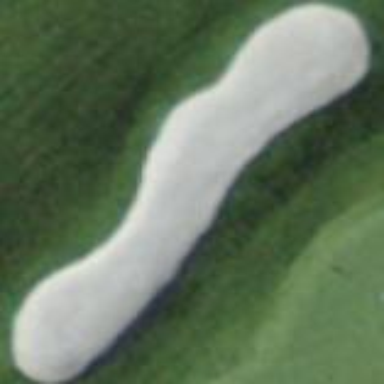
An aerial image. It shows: Golf bunker.